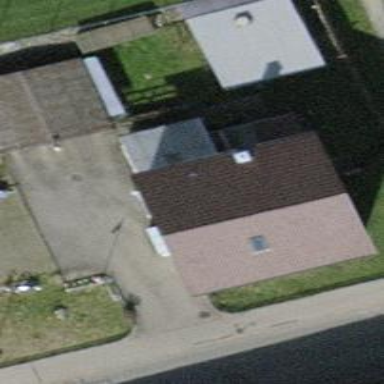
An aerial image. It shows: Simple house.